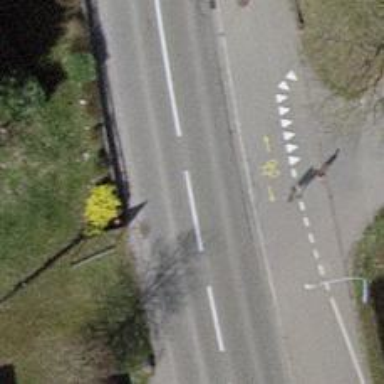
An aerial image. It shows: Secondary road with asphalt surface and sidewalks on both sides.